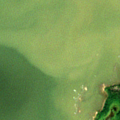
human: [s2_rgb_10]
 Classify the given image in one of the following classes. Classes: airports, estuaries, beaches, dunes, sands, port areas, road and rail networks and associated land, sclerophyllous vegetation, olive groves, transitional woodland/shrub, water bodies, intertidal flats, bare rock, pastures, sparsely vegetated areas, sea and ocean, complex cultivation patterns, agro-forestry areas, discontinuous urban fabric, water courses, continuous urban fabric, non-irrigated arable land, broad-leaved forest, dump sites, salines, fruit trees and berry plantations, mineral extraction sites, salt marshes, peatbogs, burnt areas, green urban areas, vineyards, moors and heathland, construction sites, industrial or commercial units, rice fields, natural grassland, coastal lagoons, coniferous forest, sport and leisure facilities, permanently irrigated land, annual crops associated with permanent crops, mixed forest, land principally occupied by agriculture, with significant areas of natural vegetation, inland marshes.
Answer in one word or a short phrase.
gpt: mixed forest, sea and ocean